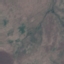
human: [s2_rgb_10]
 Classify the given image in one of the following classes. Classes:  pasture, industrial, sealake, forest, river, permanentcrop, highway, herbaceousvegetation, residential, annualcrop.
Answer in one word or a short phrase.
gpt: HerbaceousVegetation